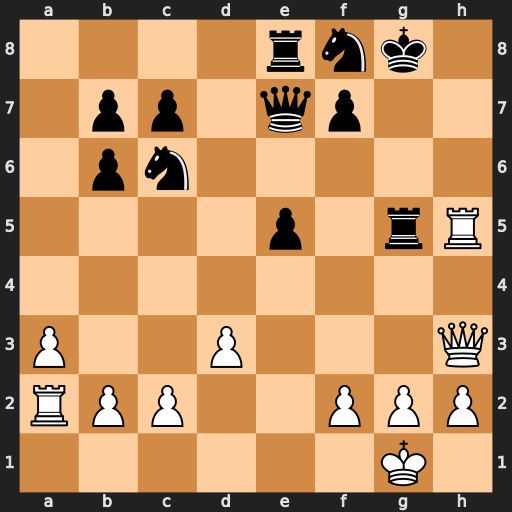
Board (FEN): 4rnk1/1pp1qp2/1pn5/4p1rR/8/P2P3Q/RPP2PPP/6K1
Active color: w
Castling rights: -
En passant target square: -
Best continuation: Rh8+ Kg7 Qh6#